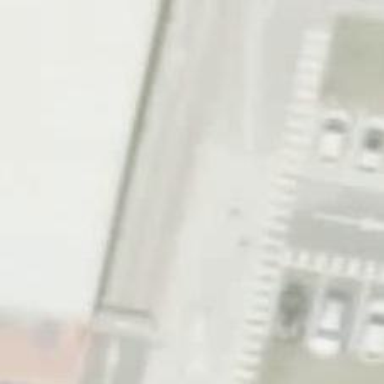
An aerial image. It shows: Parking area.